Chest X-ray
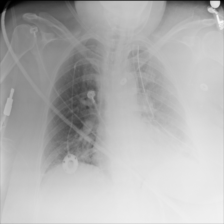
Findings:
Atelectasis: negative
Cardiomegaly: negative
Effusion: negative
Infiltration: negative
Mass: negative
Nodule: negative
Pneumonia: negative
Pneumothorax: negative
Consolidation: negative
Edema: negative
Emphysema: negative
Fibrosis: negative
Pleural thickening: negative
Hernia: negative